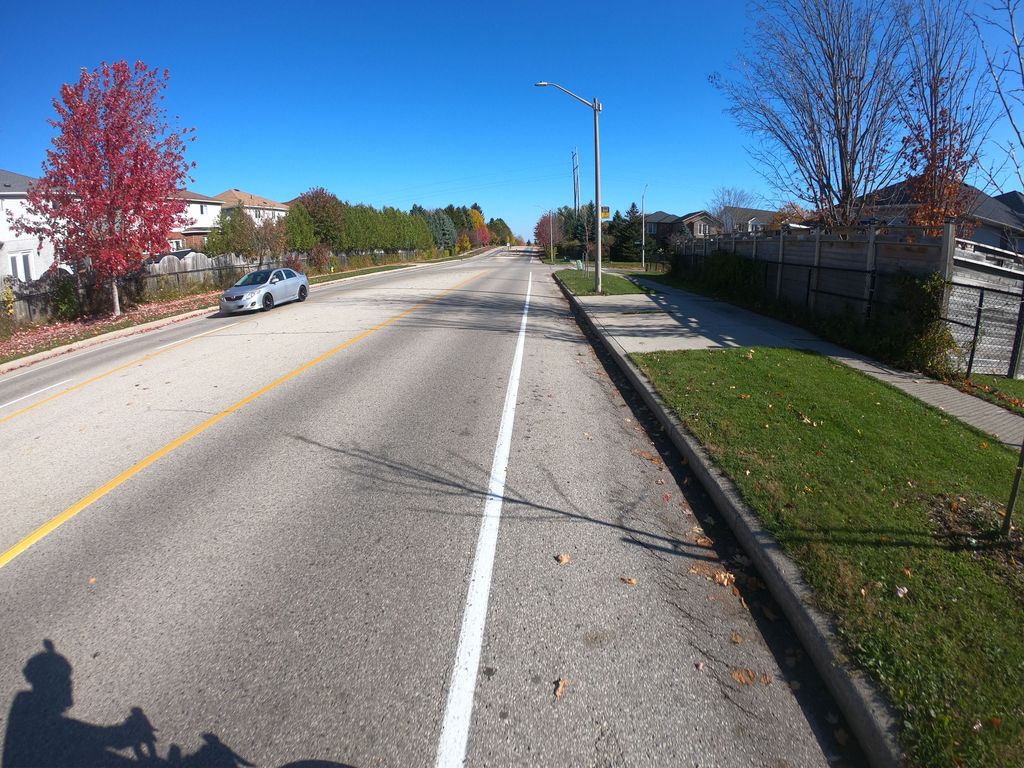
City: kitchener-waterloo